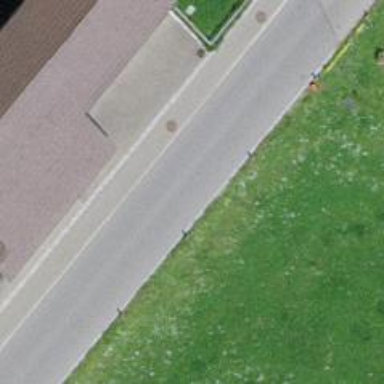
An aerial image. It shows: Residential road with sidewalk on the left side.